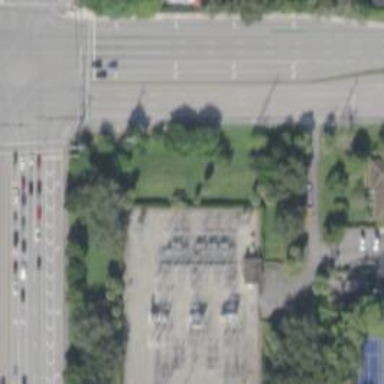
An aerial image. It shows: Outdoor distribution substation protected by fence.